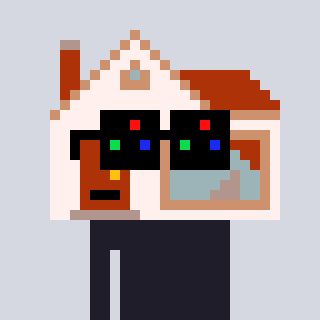
a pixel art character with square black sunglasses, a house-shaped head and a foggrey-colored body on a cool background